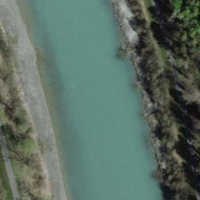
EUNIS habitat code: 15
Species observed at this site:
Trifolium pratense
Salvia pratensis